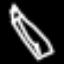
Label: pencil